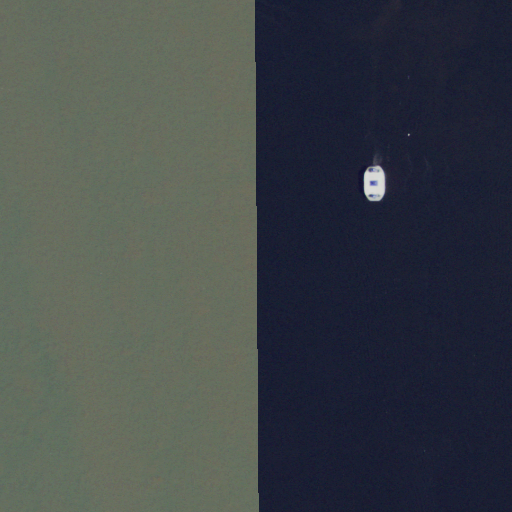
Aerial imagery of island in Pennsylvania named Wind Mill Island (historical) containing only open water